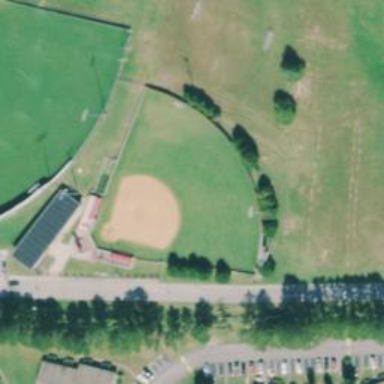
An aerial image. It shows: Baseball pitch for leisure and sports activities.